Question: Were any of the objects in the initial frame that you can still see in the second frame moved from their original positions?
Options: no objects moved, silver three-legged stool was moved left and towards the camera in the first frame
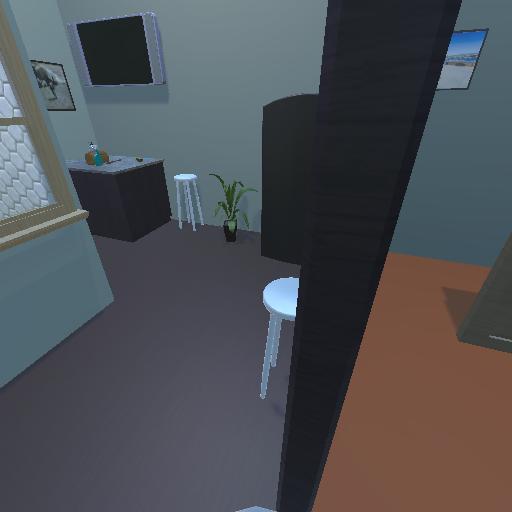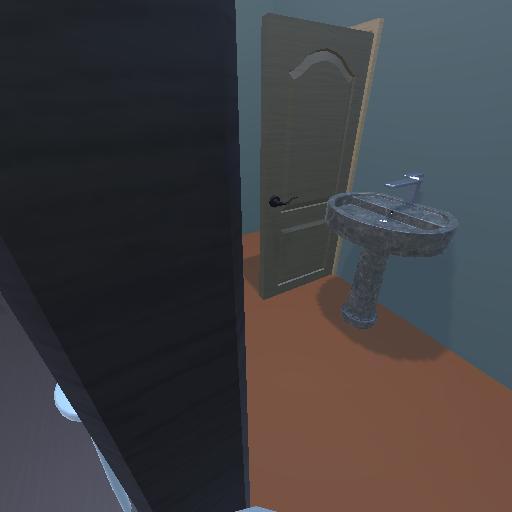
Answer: no objects moved